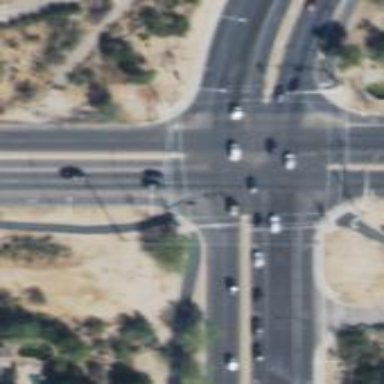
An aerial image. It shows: Crossing road.